Breast ultrasound image
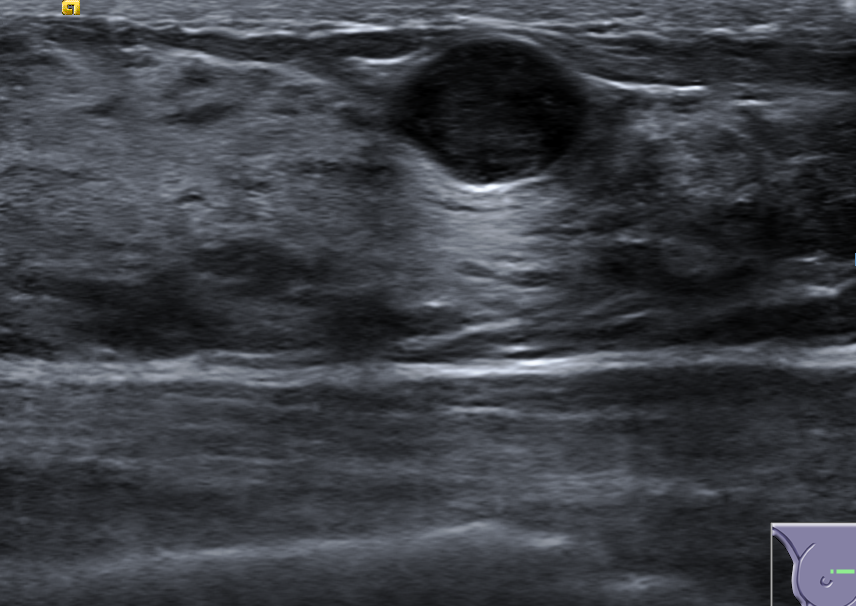
Diagnosis: benign